Question: What is vehicle AP1620463?
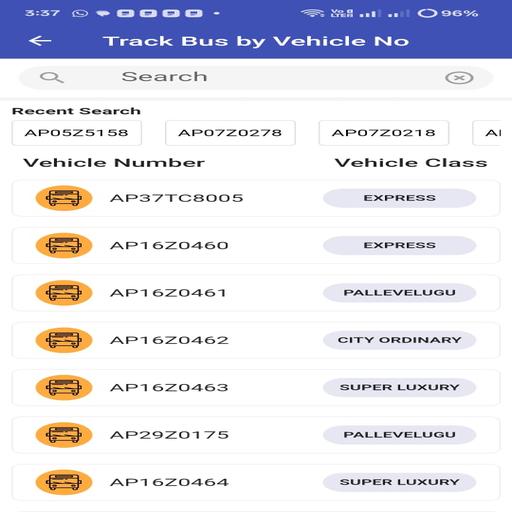
Answer: Super luxury